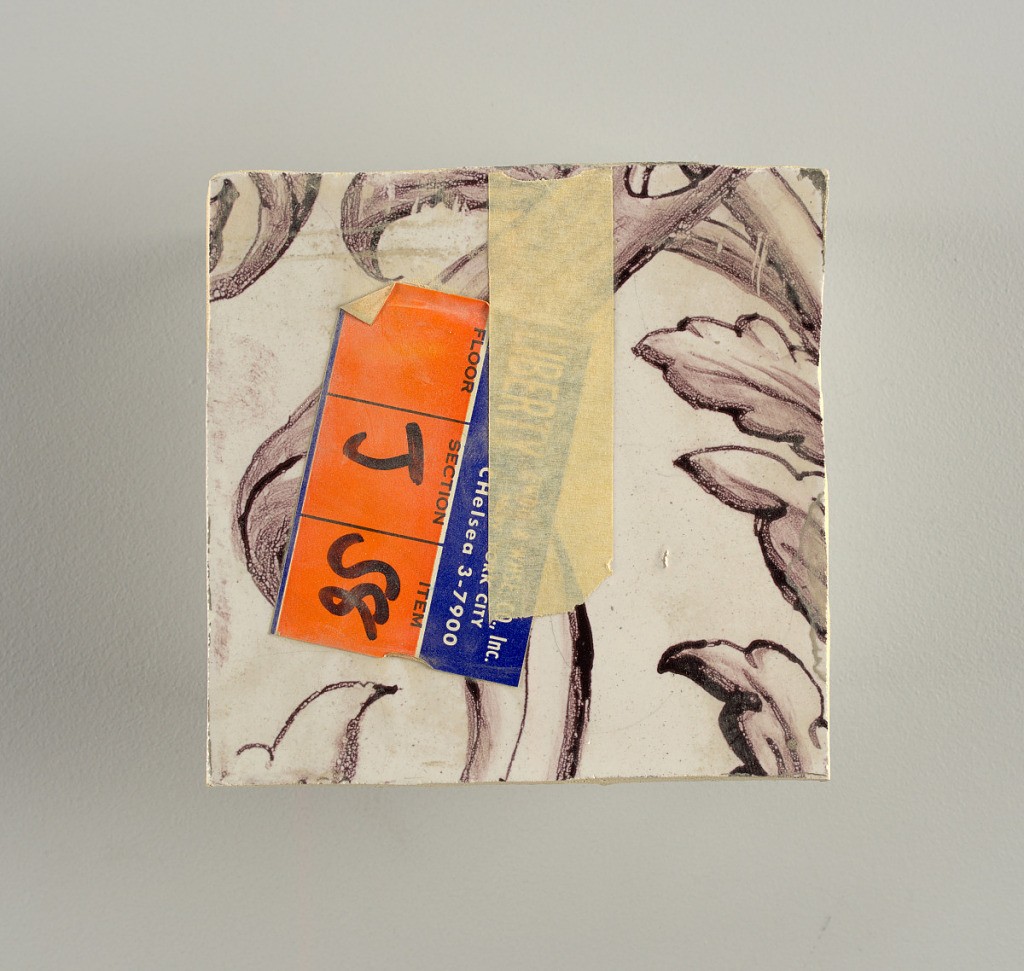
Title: Wall facing
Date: ca. 1725
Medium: tin-glazed earthenware, underglaze
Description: Two vertical rectangles, twenty-three tiles high.  A) Nine tiles wide at top; seven tiles wide at bottom.  B) Ten and one-half tiles wide.

Arabesque design of foliage.  A) with centered figure of Justice under a canopy.  B) with centered urn.